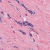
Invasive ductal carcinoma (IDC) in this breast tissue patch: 1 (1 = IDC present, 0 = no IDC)